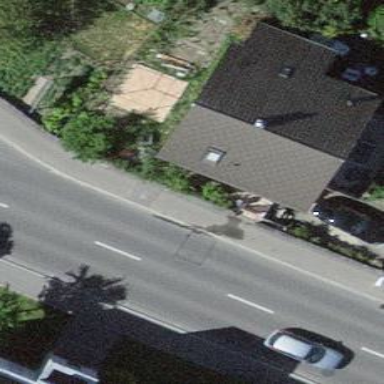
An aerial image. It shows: Residential building with gabled roof.